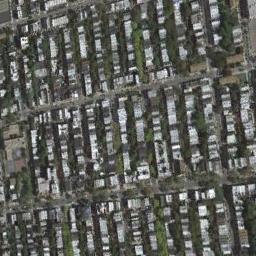
Label: residential